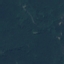
Land use / land cover class: Forest